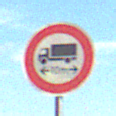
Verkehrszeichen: TatsaechlicheLaenge
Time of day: MorningAfternoon
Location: Outdoor (Nature)
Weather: PartlyCloudy
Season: NotSpecified
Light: Natural